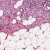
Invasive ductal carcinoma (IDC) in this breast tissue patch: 1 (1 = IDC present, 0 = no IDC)